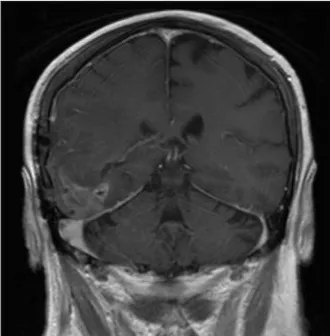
(C,D) Postoperative T1-weighted MRI with contrast demonstrates expected postoperative changes with minimal residual along the tentorium.
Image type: radiology (mri)